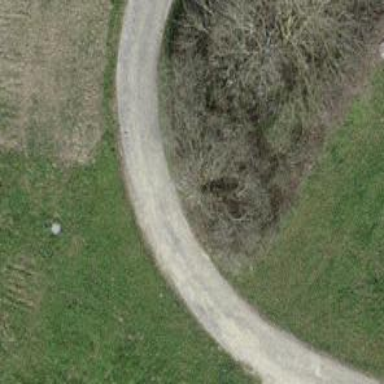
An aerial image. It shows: Paved track with grade1 tracktype.